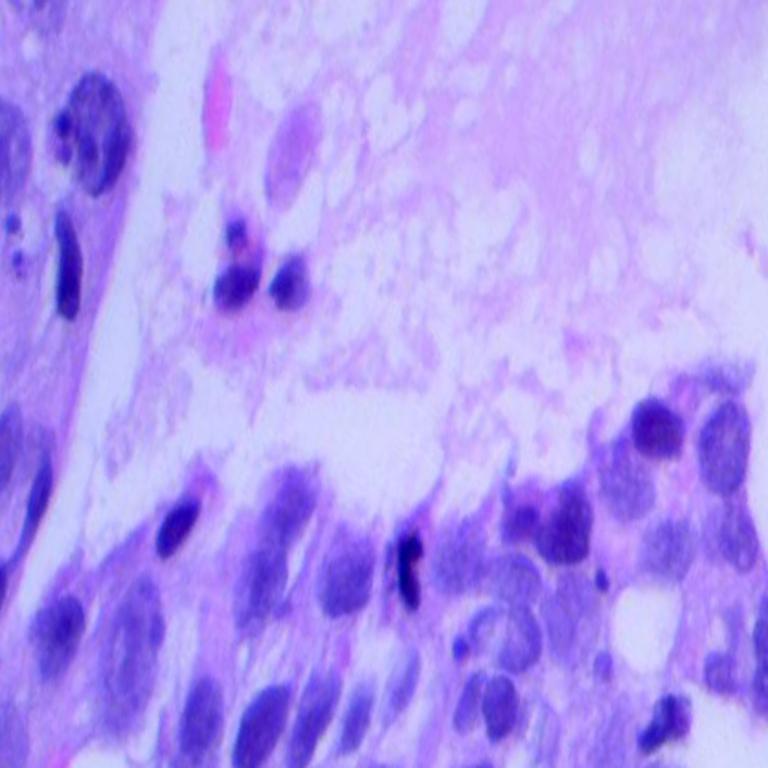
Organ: lung
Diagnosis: adenocarcinomas